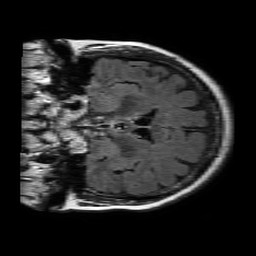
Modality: FLAIR
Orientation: coronal
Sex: female
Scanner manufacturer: philips
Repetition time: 11 s
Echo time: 0.125 s